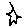
Label: star